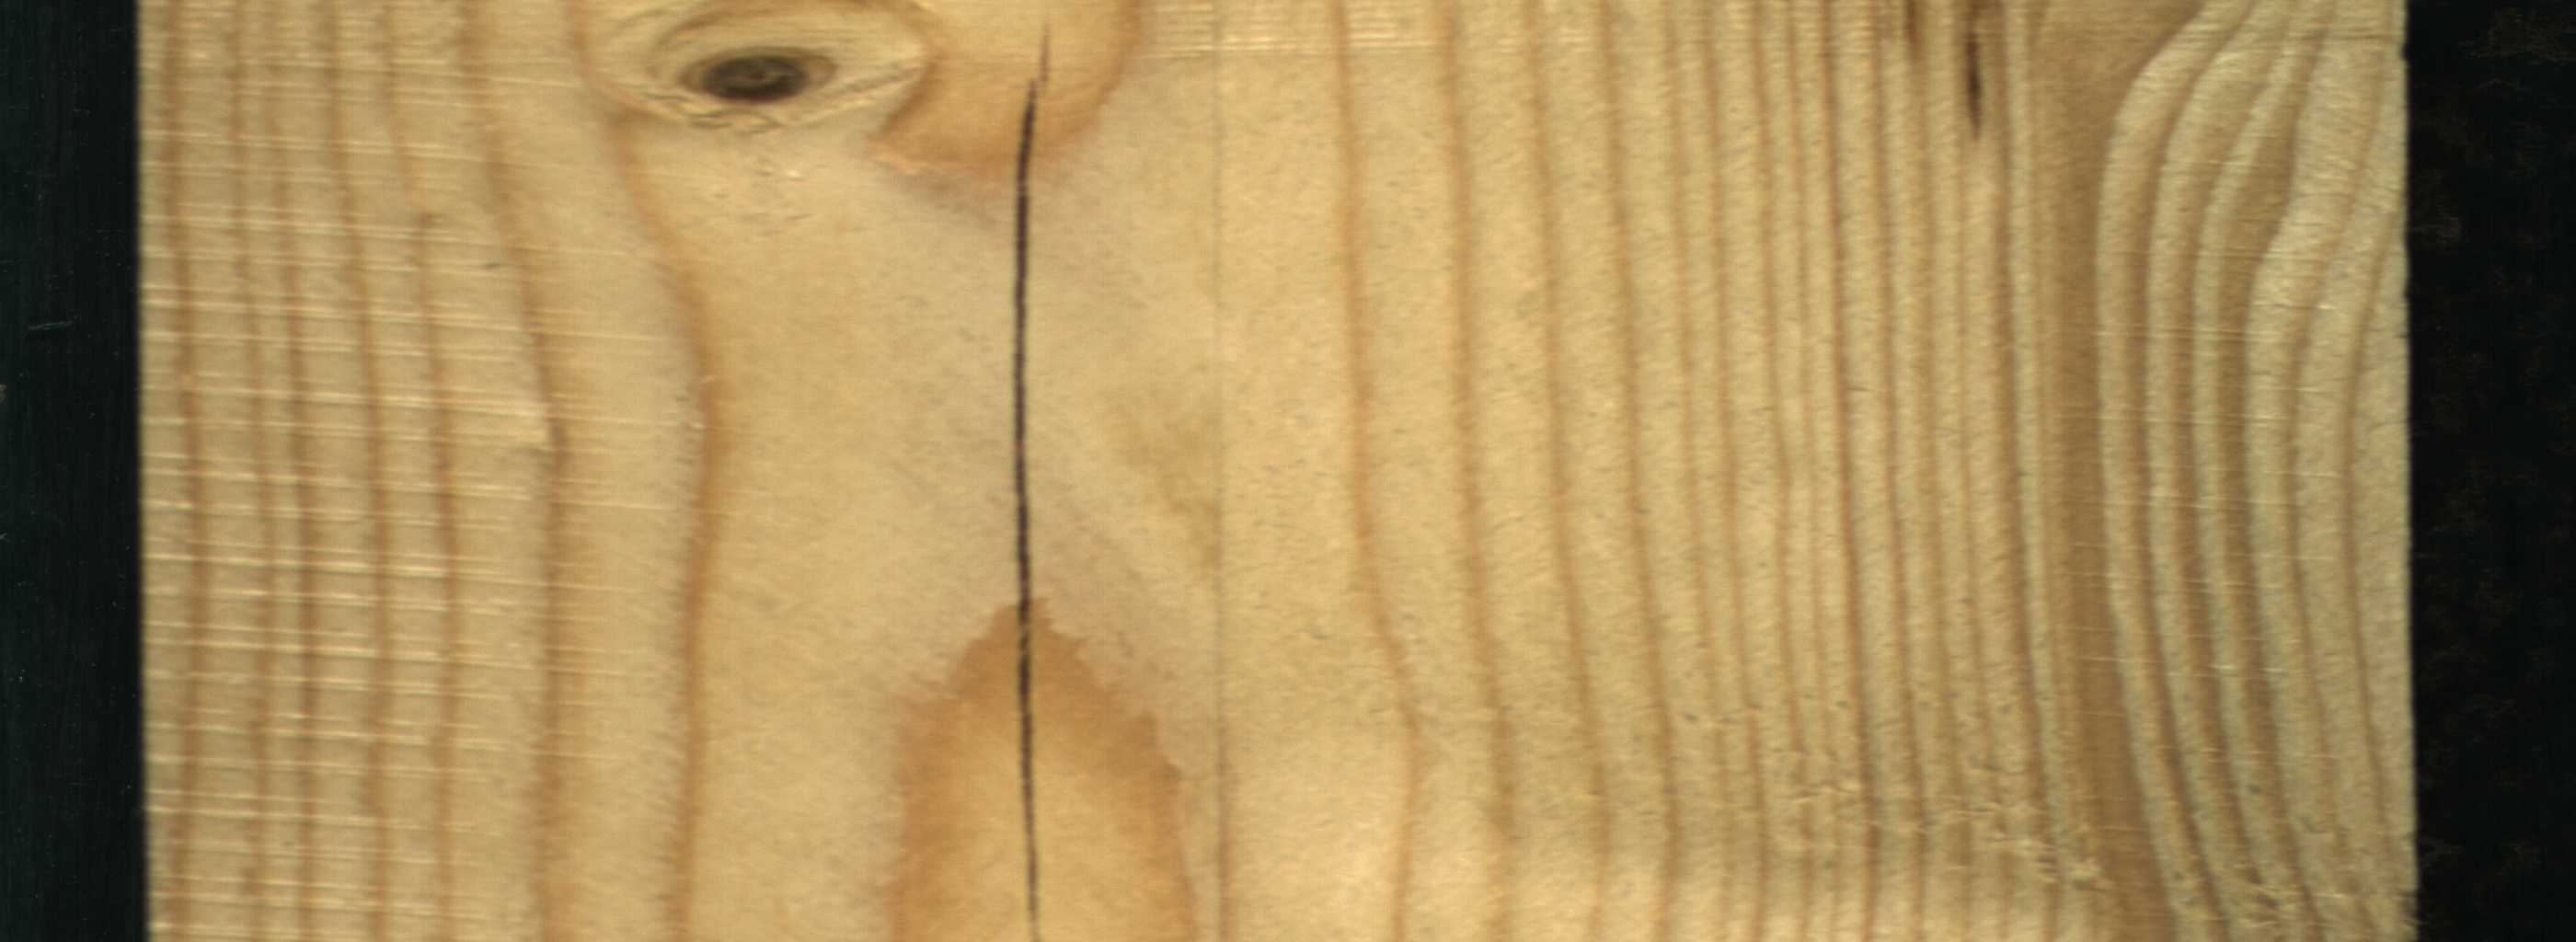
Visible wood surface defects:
resin
resin
Quartzity
Crack
Live_Knot